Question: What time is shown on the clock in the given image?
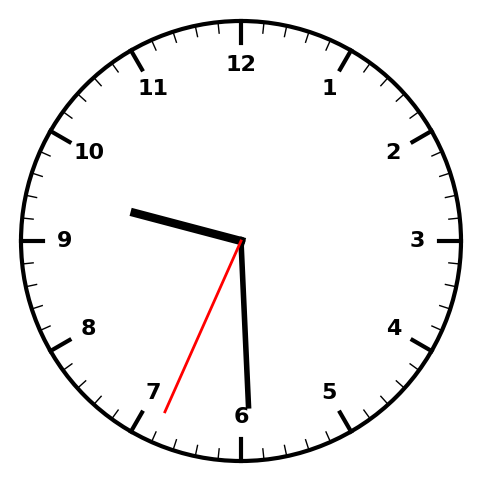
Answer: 09:29:34